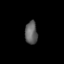
Tissue: lung
Cell type: Myeloid cells
Senescence score: 0.5613
Nuclear area (px): 279
Mean DAPI intensity: 97.072